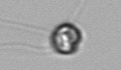
Label: flagellate_morphotype1